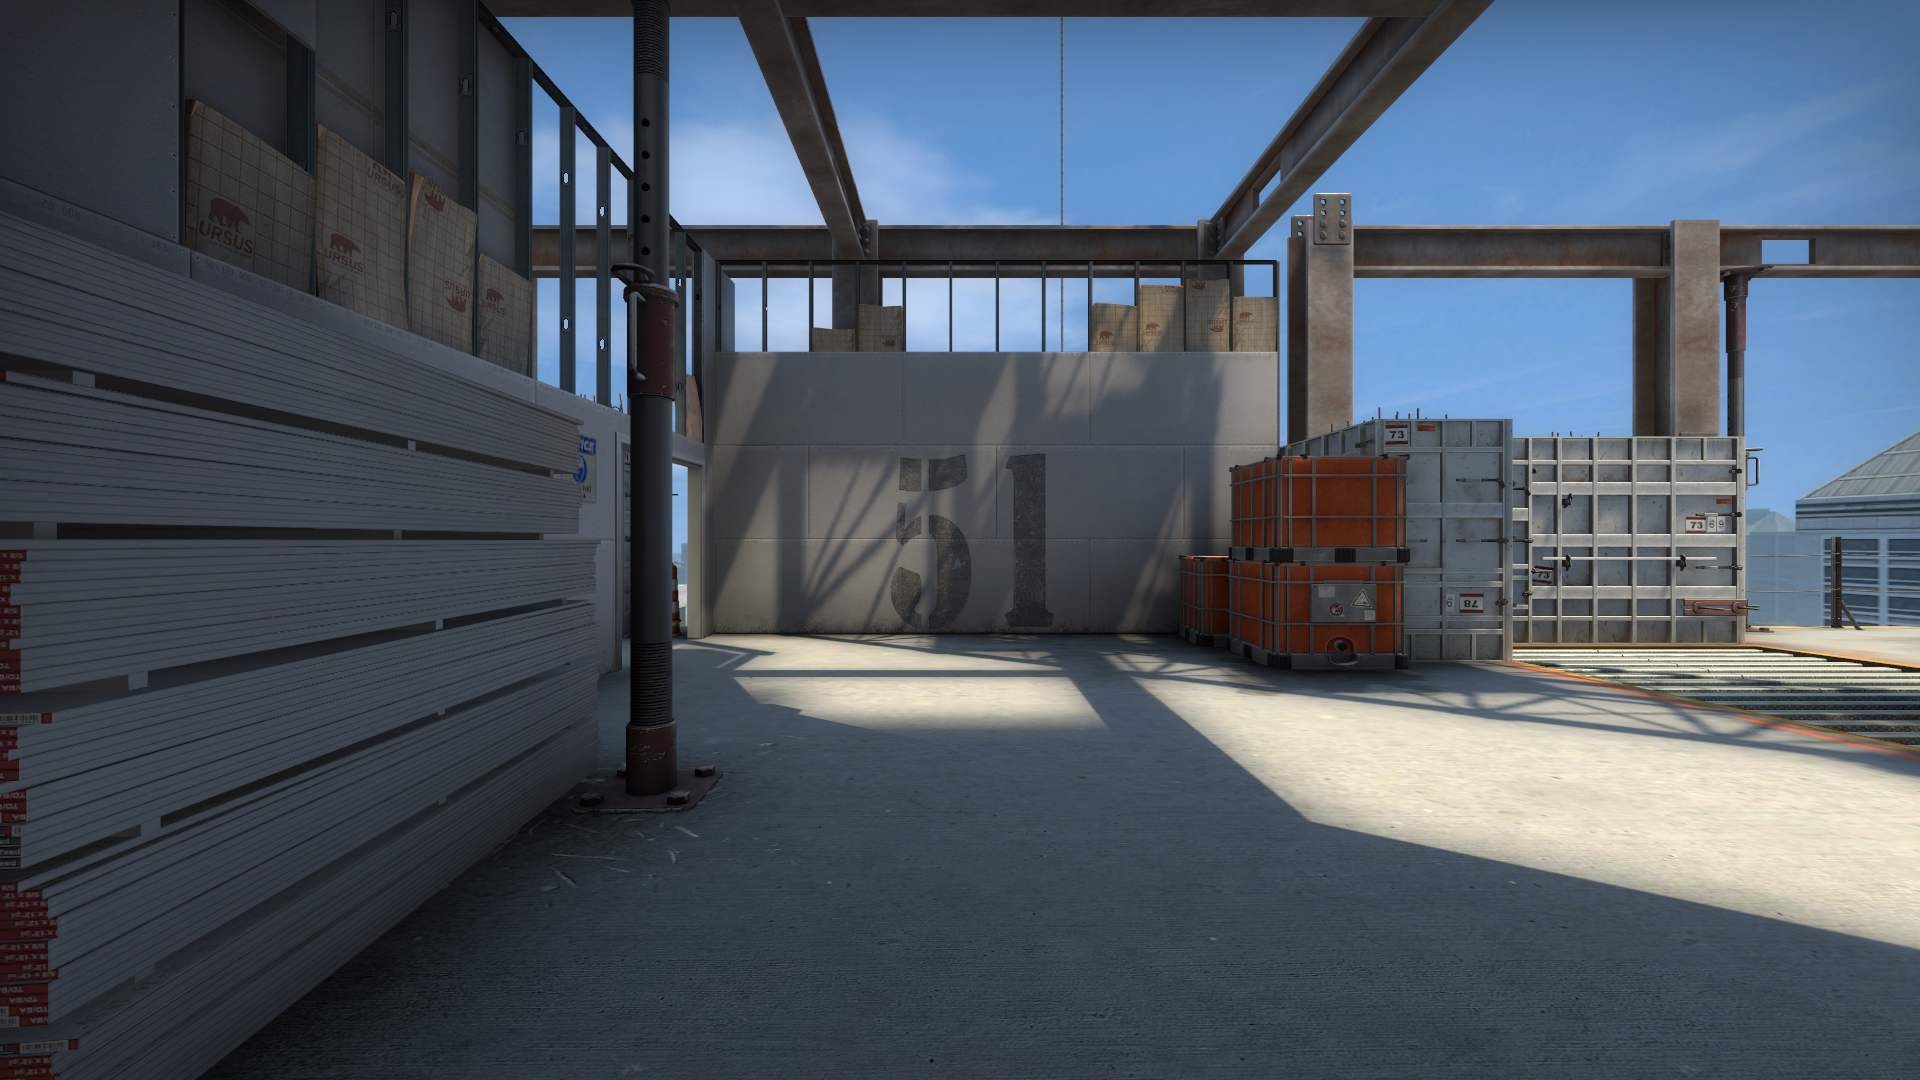
Map: de_vertigo